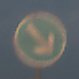
Verkehrszeichen: VorgeschriebeneVorbeifahrtRechts
Umgebung: Outdoor, Nature
Tageszeit: SunriseSunset
Wetter: PartlyCloudy
Licht: Natural
Jahreszeit: NotSpecified
Kontrast: LowContrast